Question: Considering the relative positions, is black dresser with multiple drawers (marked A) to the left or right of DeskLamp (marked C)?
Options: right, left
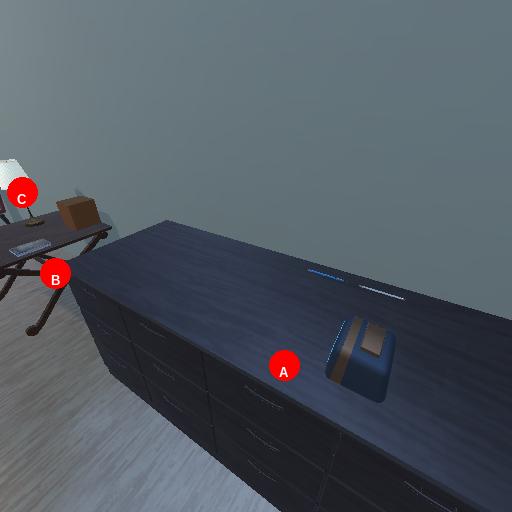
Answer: right